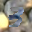
Label: 3